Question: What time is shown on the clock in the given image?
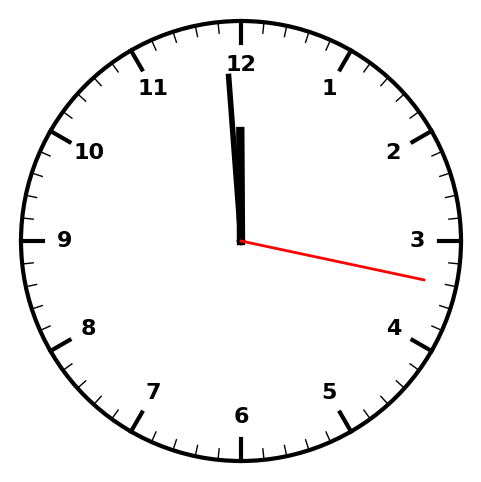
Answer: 11:59:17